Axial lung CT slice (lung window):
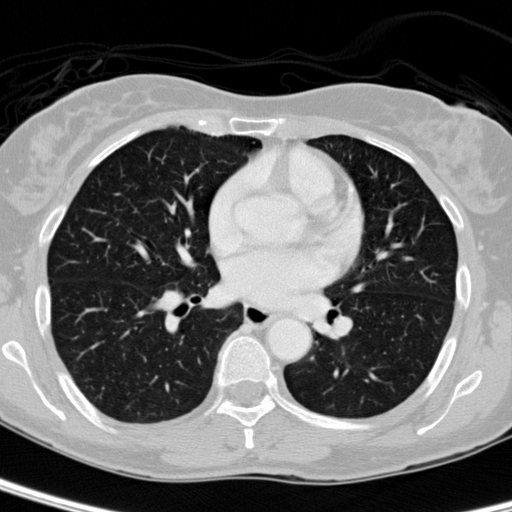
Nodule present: no